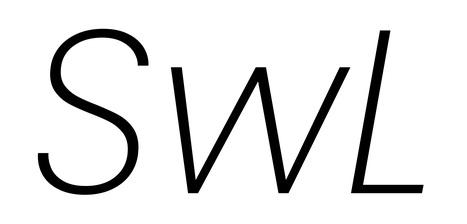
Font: Poppins-ExtraLightItalic